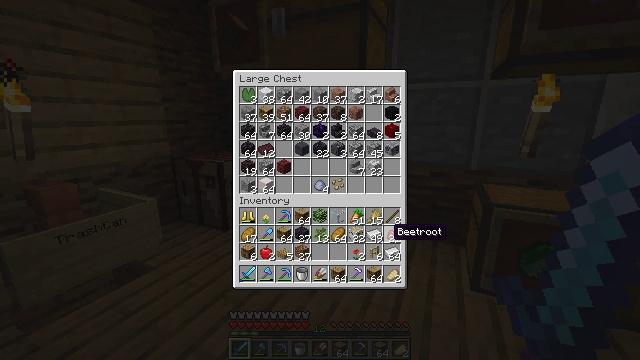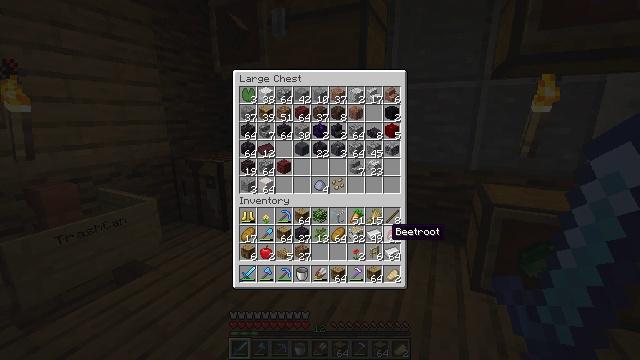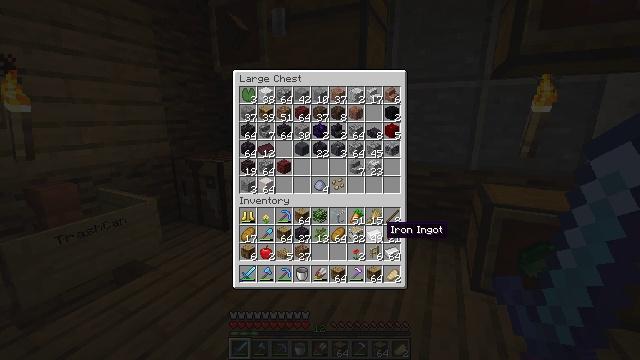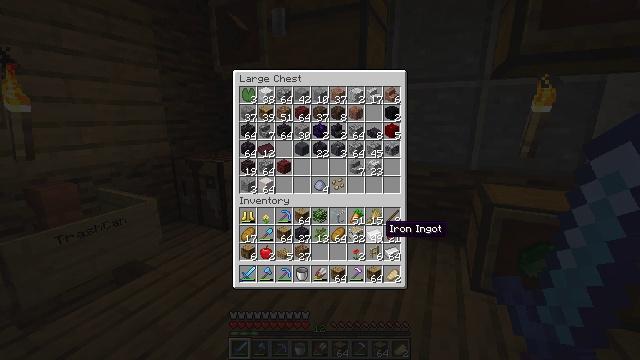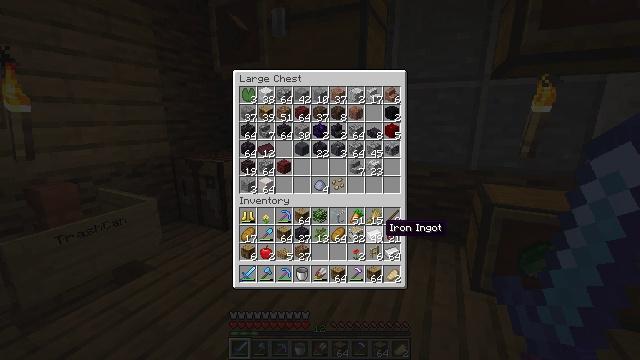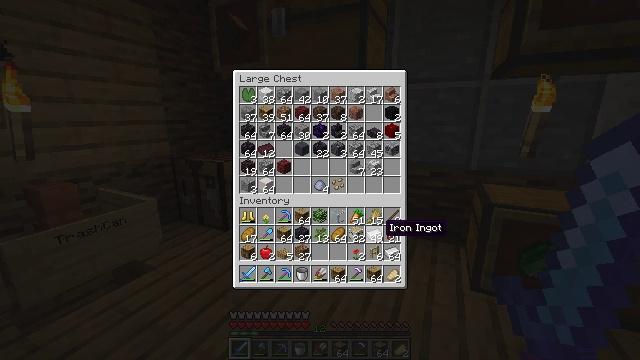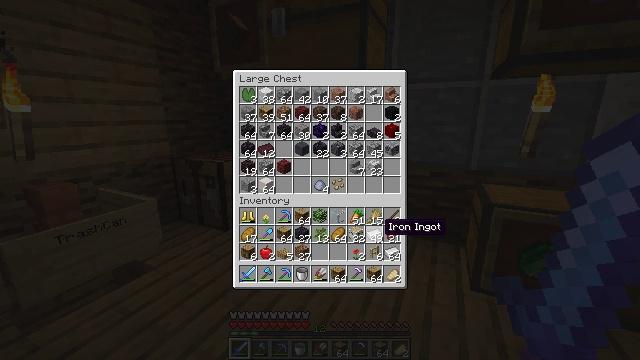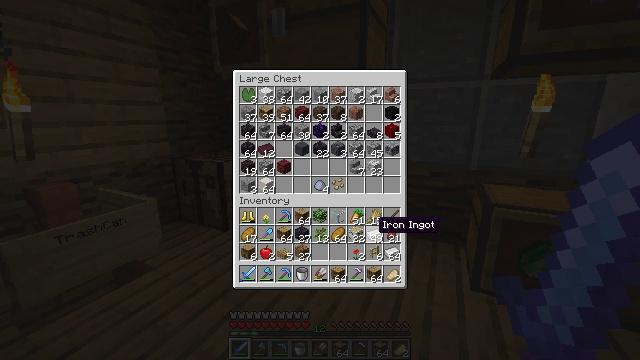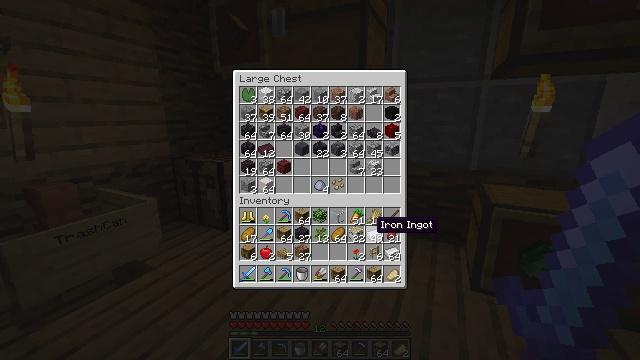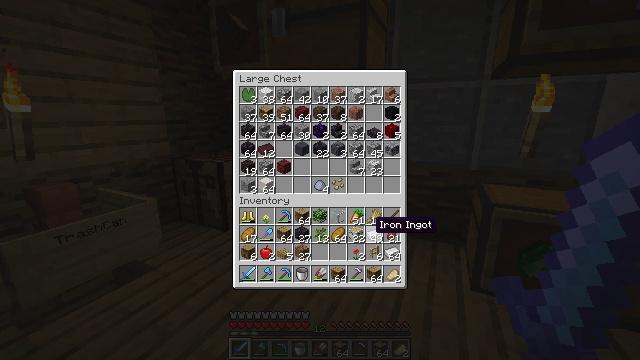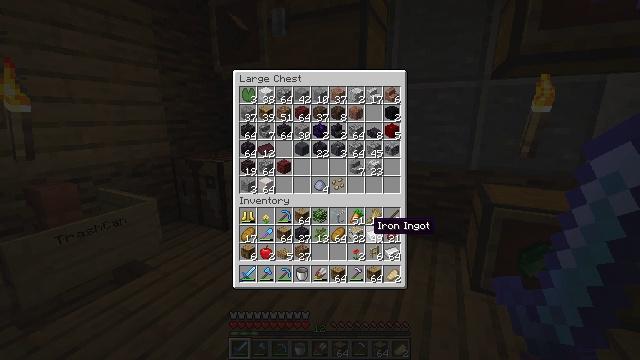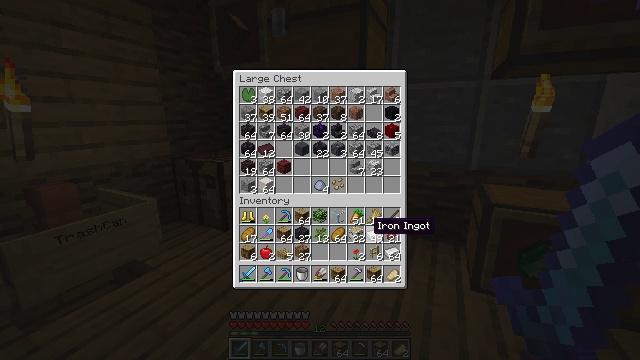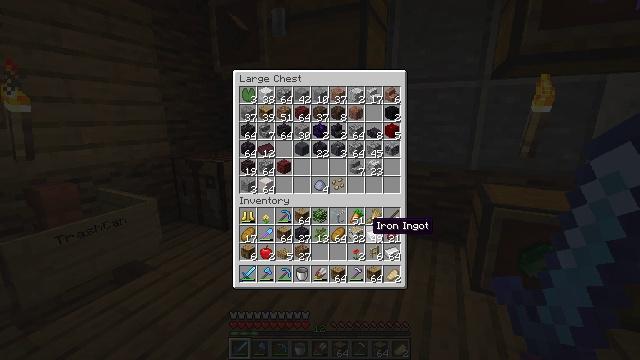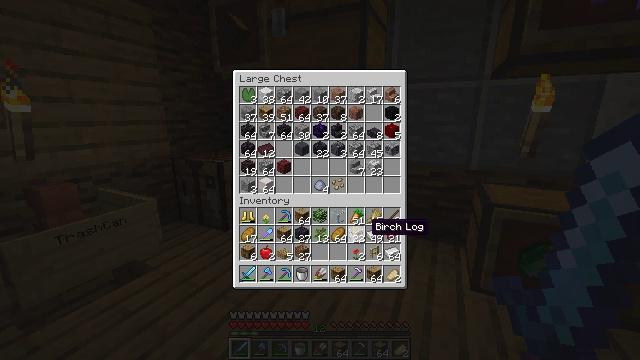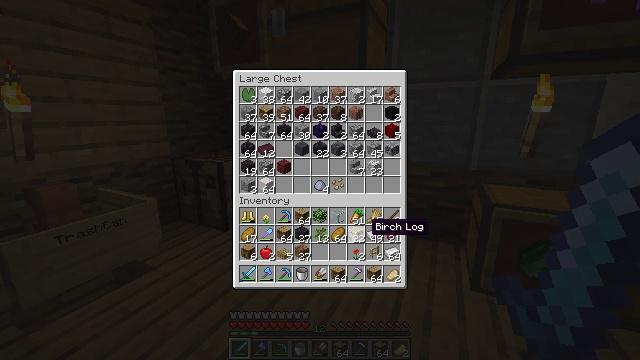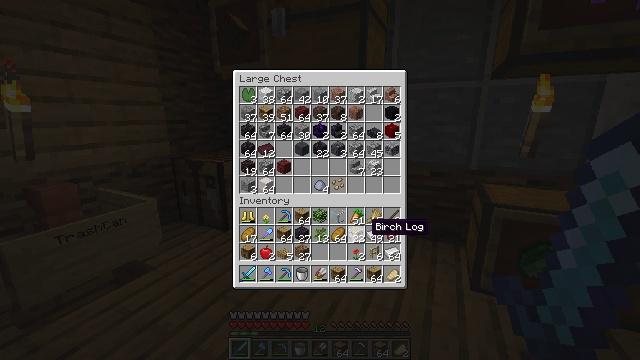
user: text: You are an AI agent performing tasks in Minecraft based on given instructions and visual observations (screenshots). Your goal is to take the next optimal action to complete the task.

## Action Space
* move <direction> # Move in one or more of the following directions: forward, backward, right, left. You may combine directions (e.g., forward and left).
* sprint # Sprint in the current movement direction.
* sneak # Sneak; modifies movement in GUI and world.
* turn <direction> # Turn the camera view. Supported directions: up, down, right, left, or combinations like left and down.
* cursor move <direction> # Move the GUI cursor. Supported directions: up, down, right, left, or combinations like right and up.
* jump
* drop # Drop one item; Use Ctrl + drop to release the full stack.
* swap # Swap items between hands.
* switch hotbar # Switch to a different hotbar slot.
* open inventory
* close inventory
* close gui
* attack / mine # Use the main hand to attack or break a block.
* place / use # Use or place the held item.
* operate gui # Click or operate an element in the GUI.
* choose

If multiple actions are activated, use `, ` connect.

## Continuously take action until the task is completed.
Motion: motion action
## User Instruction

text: Retrieve polished diorite from the environment.
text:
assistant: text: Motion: no_op
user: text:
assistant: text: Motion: no_op
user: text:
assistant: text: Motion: no_op
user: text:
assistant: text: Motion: no_op
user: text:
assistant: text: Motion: no_op
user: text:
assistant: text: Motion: no_op
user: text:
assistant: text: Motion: no_op
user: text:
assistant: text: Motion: no_op
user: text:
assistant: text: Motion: no_op
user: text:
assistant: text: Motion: no_op
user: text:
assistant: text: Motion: no_op
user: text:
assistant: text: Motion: no_op
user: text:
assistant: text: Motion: no_op
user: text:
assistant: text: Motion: sneak
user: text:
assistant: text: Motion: sneak
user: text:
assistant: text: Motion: sneak
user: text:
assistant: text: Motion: sneak
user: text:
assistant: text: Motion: sneak
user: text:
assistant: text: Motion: sneak
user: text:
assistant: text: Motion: no_op
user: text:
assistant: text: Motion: no_op
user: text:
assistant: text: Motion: no_op
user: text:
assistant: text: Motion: no_op
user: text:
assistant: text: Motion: turn up, close gui
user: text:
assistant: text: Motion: turn up
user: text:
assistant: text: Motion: turn up
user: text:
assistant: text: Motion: turn up
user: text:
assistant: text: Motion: use / place
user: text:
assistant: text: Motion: use / place
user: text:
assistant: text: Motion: use / place